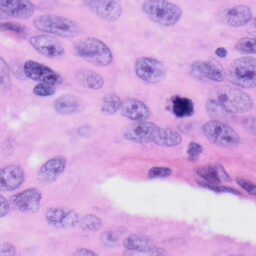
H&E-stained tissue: Skin